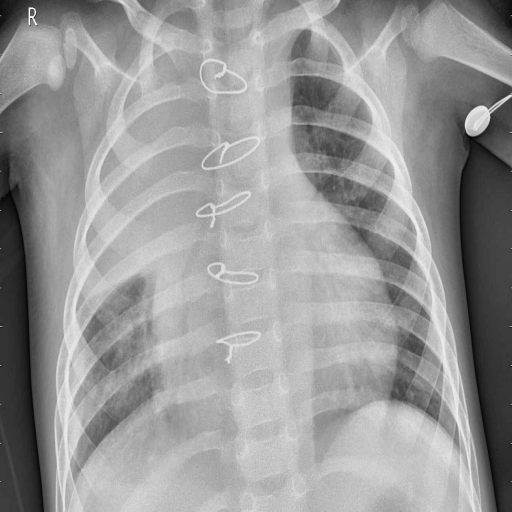
Finding: PNEUMONIA